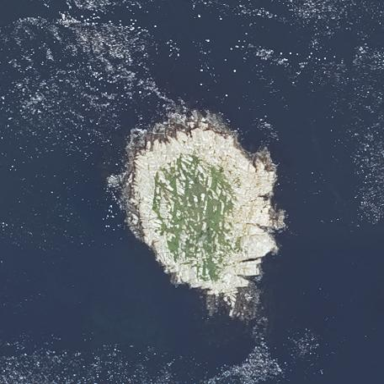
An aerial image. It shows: Island with natural coastline.